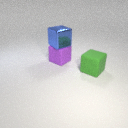
large purple rubber cube below large blue metal cube